Question: I am trying to build a drag and drop image association in rails_admin.
I have place model and many images associated with that place. Image will be uploaded before and associated with place.
I created custom action in rails_admin.
'''
# Registering Custom Actions
module RailsAdmin
module Config
module Actions
class ImageAssociate < RailsAdmin::Config::Actions::Base
RailsAdmin::Config::Actions.register(self)
end
end
end
end
# Adding Custome action to RA actions
config.actions do
dashboard
index
new
show
edit
delete
image_associate
end
'''
in lib directory
'''
require 'rails_admin/config/actions'
require 'rails_admin/config/actions/base'
module RailsAdminImageAssociate
end
module RailsAdmin
module Config
module Actions
class ImageAssociate < RailsAdmin::Config::Actions::Base
register_instance_option :link_icon do
'icon-picture'
end
# Its Memeber Function
register_instance_option :member do
true
end
register_instance_option :controller do
Proc.new do
@associated_images = @object.images
@images = Image.all - @associated_images
# binding.pry
@image_type = @images.collect(&:asset_type)
# flash[:notice] = "You have approved the review titled: #{@object.name}"
end
end
end
end
end
end
'''
I added it in rails_admin.rb
'''
require Rails.root.join('lib', 'rails_admin_image_associate.rb')
'''
'''
<%= stylesheet_link_tag "rails_admin/image_associate.css" %>
<div id="all_images" class="span4">
<select name="image_type" id="image_type">
<option value="all">all</option>
<% @image_type.each do |type| %>
<option value="<%=type%>"><%=type%></option>
<%end%>
</select>
<% @images.each do |image| %>
<img src="<%=image.file.thumb%>">
<%end%>
</div>
<div id="associated_images" class="span7">
<% @associated_images.each do |aimage| %>
<img src="<%=aimage.file.thumb%>">
<%end%>
</div>
<div class="clearfix">
</div>
'''
Now I need to trigger a "change event" on the select box "image_type". I override the "ui.js" in rails_admin and included the custom js file
'''
//= require_tree .
'''
'''
$('#image_type').on('change',function () {
alert("change triggered");
});
'''
I can see this file is loaded in front end. But the event is not triggering.

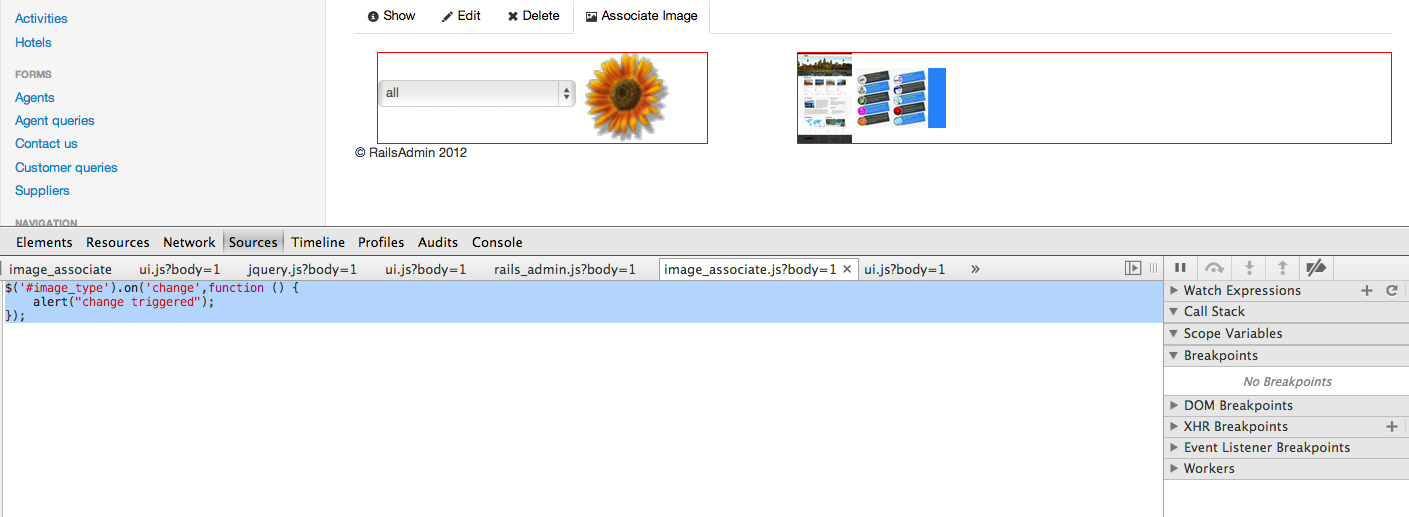
Answer: Try:
'''
$(document).on('change', '#image_type',function () {
alert("change triggered");
});
'''